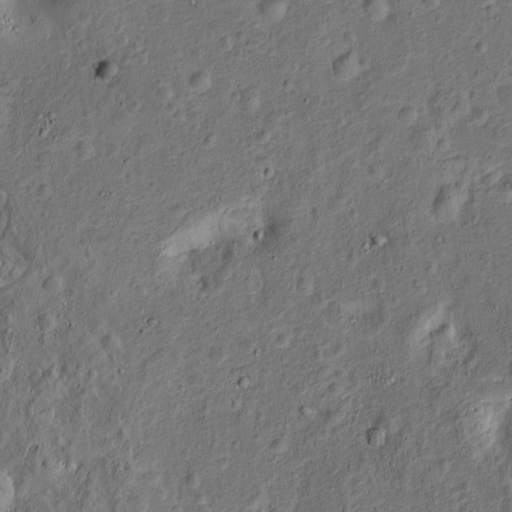
Classes present: Background, Cone